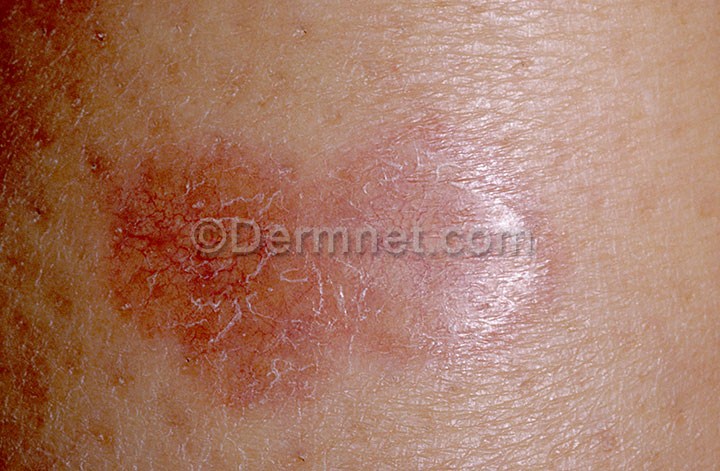
Disease: Systemic Disease